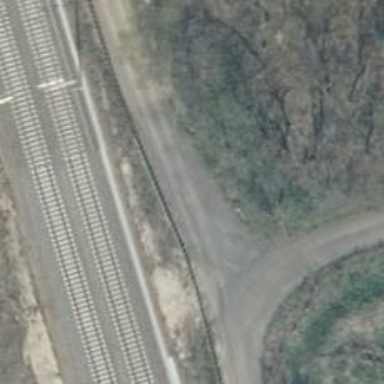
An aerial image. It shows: Gravel track with grade 2 quality.